Interaction volume radius: 5 \u00c5
Interaction volume height: 30 \u00c5
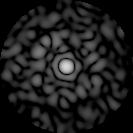
Disorder parameter: 0.8342